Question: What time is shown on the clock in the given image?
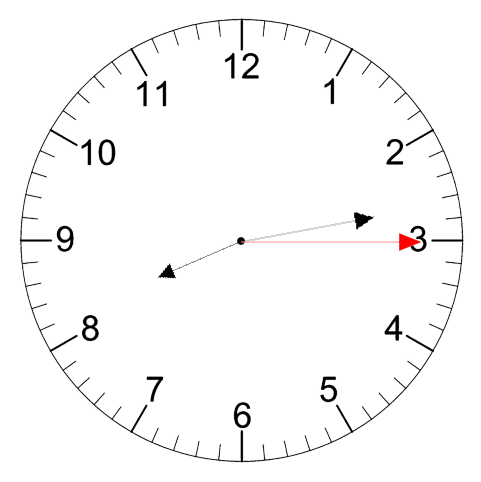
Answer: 08:13:15